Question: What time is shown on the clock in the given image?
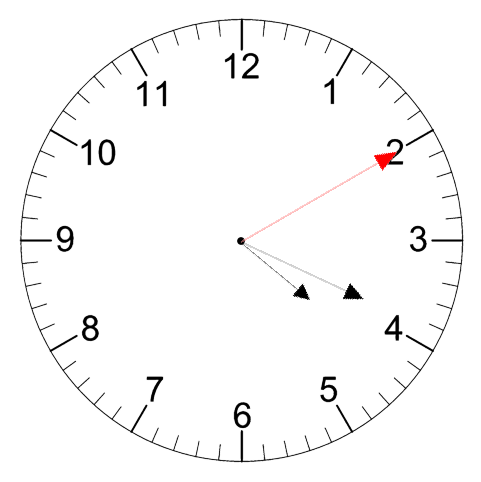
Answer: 04:19:10